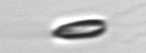
Label: Chrysochromulina